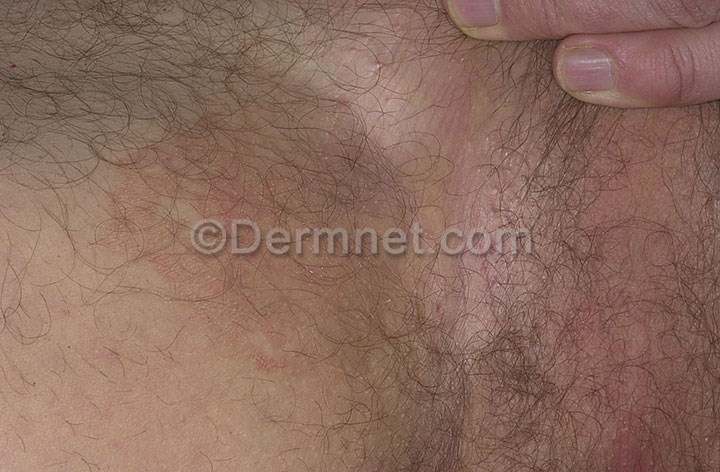
Disease: Tinea Ringworm Candidiasis and other Fungal Infections